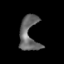
Tissue: skin
Cell type: Epithelial cells
Senescence score: 0.2347
Nuclear area (px): 587
Mean DAPI intensity: 103.424